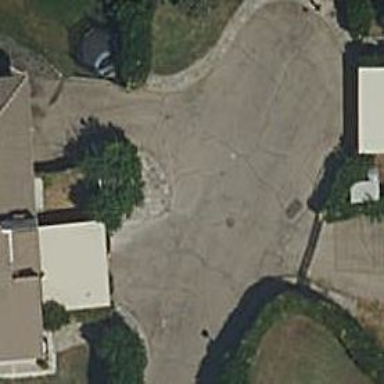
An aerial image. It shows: Turning circle on the road.